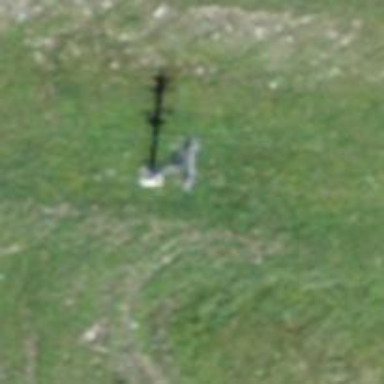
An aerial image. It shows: Pylon for aerialway.